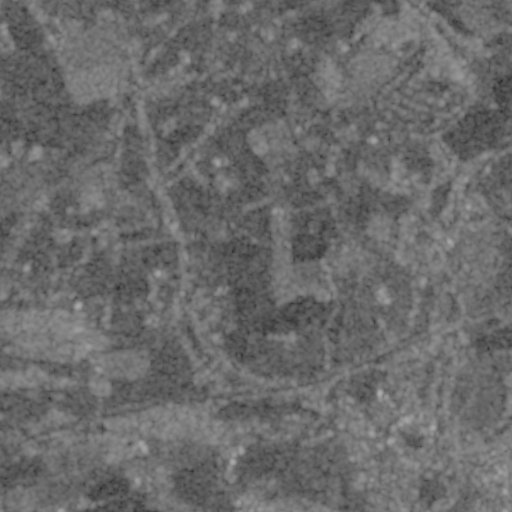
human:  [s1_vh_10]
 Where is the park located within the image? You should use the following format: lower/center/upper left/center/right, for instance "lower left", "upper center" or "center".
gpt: The park is located in the right of the image.
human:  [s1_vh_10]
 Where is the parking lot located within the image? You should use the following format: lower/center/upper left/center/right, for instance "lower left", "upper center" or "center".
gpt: The parking lot is located in the right of the image.
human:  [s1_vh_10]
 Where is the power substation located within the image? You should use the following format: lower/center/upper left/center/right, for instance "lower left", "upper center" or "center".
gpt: The power substation is located in the center right of the image.
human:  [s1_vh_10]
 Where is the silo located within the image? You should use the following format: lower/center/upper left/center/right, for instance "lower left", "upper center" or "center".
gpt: The silo is located in the upper left of the image.
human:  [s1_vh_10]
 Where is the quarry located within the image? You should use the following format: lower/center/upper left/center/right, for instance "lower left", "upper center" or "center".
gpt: There is no quarry in the image.

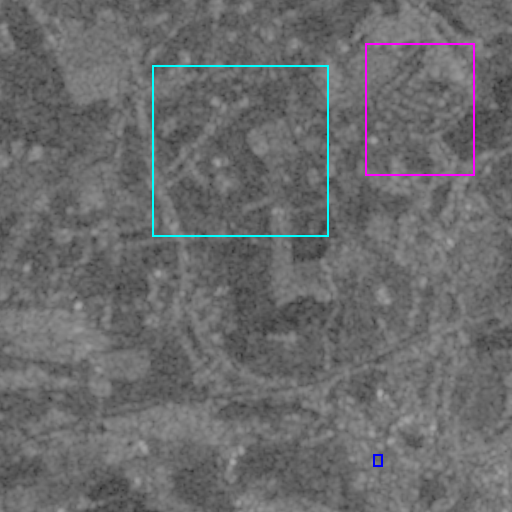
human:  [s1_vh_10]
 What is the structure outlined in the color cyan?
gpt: The structure outlined in cyan is a crop field.
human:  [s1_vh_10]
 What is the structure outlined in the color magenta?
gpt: The structure outlined in magenta is a park.
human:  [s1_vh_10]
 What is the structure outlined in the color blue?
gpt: The structure outlined in blue is a parking lot.
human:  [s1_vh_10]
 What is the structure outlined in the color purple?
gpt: There is no purple outline.